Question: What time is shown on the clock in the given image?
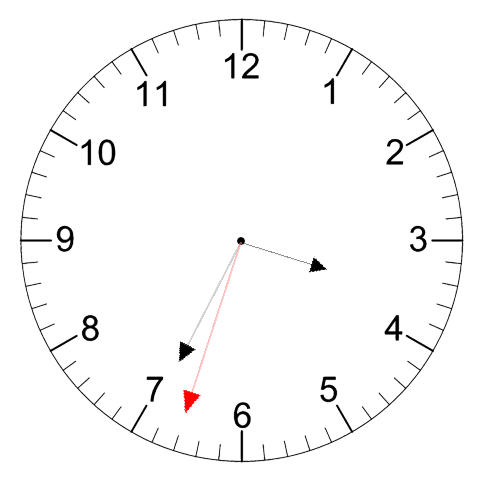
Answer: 03:34:33